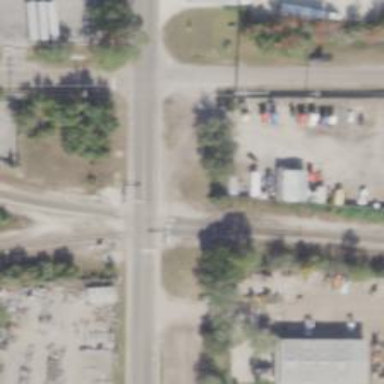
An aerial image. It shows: Level crossing with lights at railway intersection.